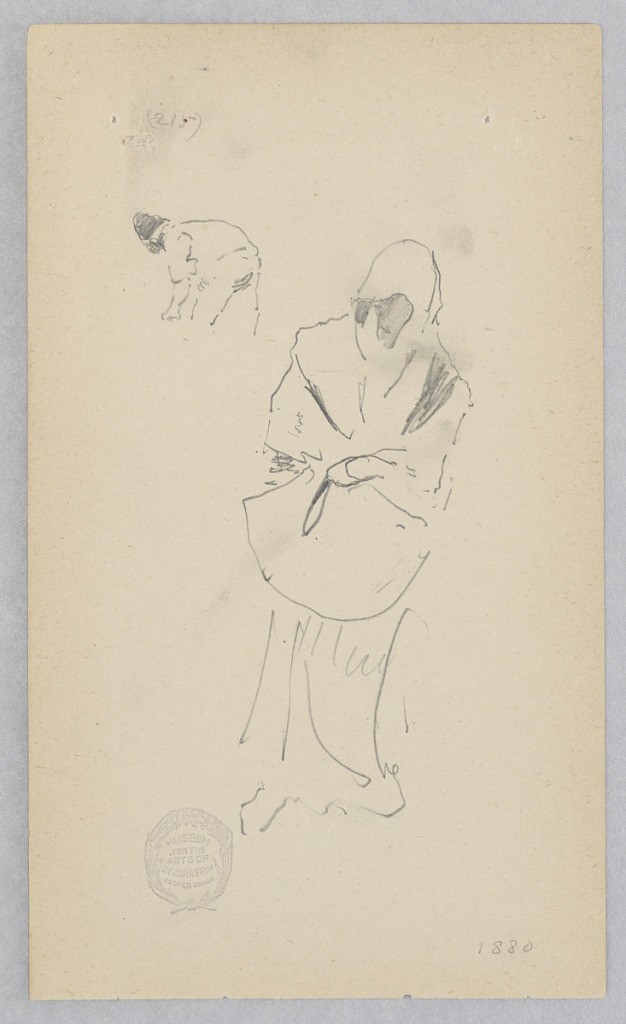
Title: Figures
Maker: Robert Frederick Blum, American, 1857–1903
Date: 1880
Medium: Graphite on wove paper
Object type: Drawing
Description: Center, Sketch of a female figure wearing a long robe and hood covering her face; Above, Partial sketch of a male figure bending over.